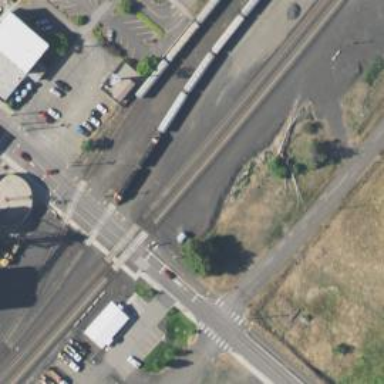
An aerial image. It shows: Railway crossing.